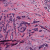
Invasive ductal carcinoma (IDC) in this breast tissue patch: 1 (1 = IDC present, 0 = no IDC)